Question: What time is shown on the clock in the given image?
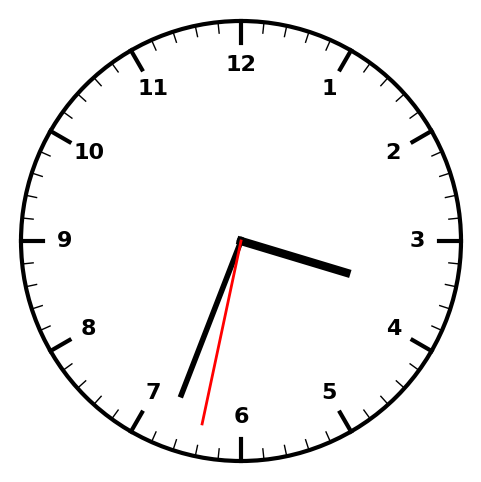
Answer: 03:33:32